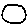
Label: circle